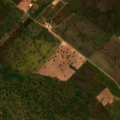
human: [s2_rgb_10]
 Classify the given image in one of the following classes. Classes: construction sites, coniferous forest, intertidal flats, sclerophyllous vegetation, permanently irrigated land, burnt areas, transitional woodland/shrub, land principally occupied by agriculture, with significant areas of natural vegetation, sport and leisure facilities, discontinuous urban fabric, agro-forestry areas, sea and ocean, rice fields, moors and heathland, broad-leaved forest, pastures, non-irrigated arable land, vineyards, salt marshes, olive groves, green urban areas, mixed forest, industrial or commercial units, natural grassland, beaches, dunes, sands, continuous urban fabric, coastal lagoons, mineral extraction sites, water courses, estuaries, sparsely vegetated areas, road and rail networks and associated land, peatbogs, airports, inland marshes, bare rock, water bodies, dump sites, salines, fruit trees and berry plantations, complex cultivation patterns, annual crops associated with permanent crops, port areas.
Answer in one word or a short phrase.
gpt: continuous urban fabric